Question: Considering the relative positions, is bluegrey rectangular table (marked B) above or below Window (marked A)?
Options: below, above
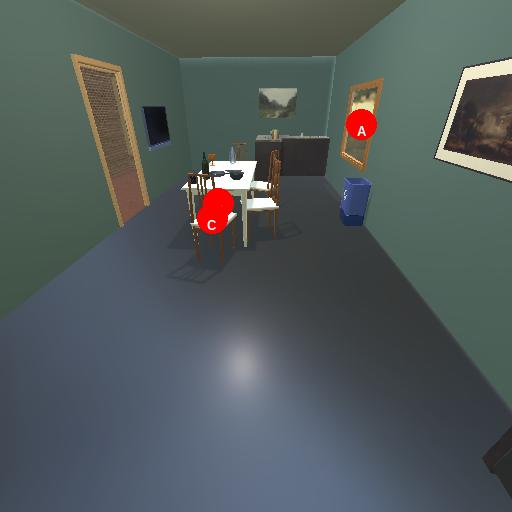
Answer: below